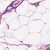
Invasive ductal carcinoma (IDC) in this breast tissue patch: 0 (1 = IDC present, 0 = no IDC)